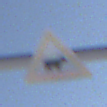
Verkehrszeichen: ViehtriebLinks
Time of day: MorningAfternoon
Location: Outdoor (Nature)
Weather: PartlyCloudy
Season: Winter
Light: Natural